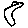
Label: moon